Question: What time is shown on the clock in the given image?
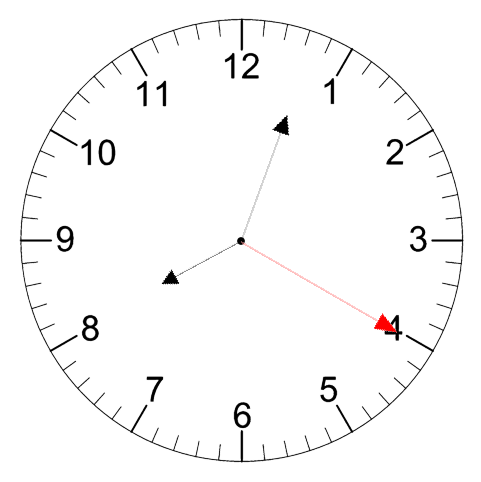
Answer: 08:03:20